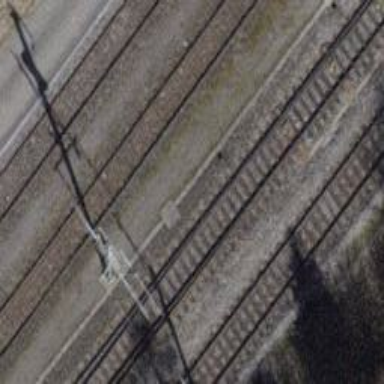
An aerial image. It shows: Railway switch.